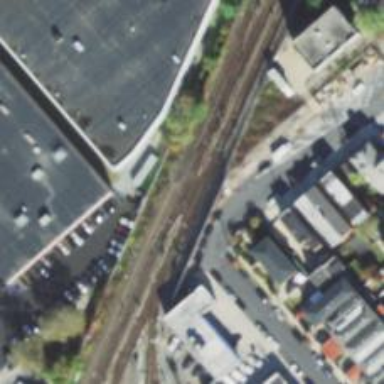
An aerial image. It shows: Railway crossing.